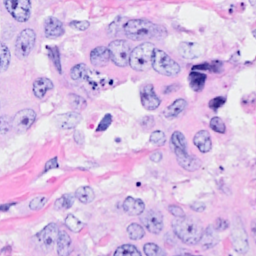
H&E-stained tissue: Breast